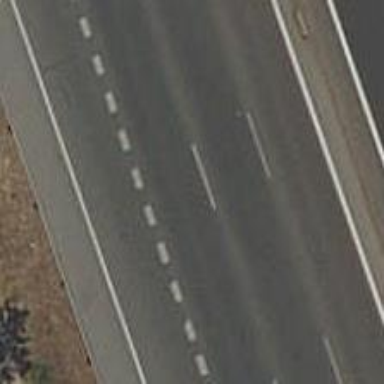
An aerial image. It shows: Asphalt motorway.